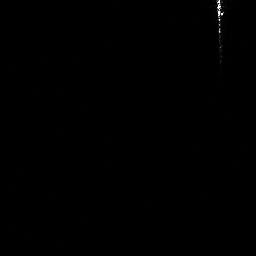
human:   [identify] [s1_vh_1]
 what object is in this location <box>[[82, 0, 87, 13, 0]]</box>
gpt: <ref>1 small ship at the top right</ref>